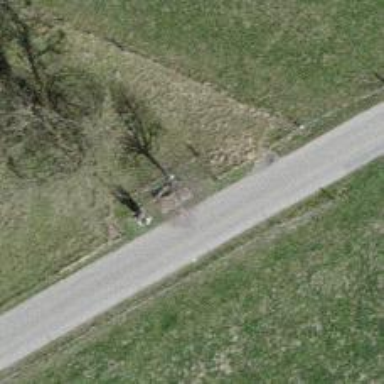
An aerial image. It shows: Bench.